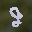
Label: 9